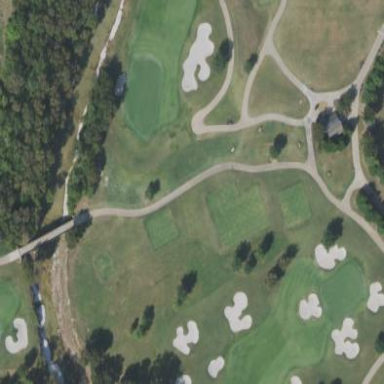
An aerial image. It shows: Area with grass used as rough in golf course.